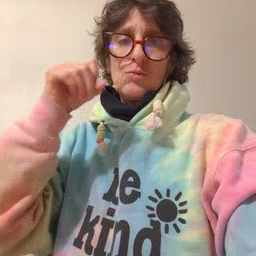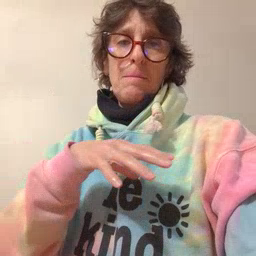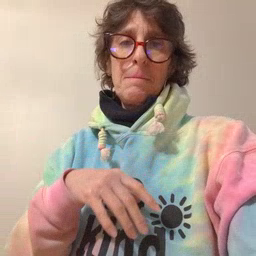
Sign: drop